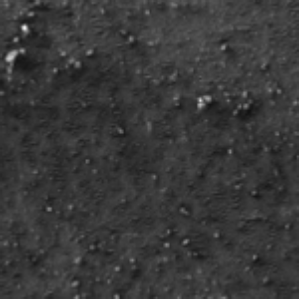
Label: frost